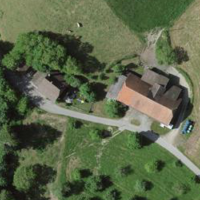
EUNIS habitat code: 52
Species observed at this site:
Cydonia oblonga